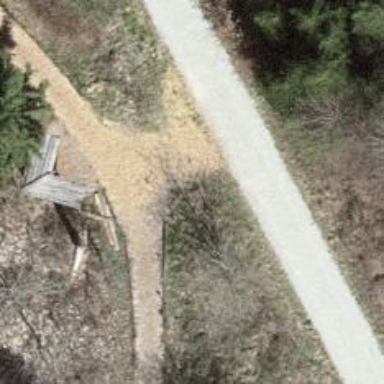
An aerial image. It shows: Route path.